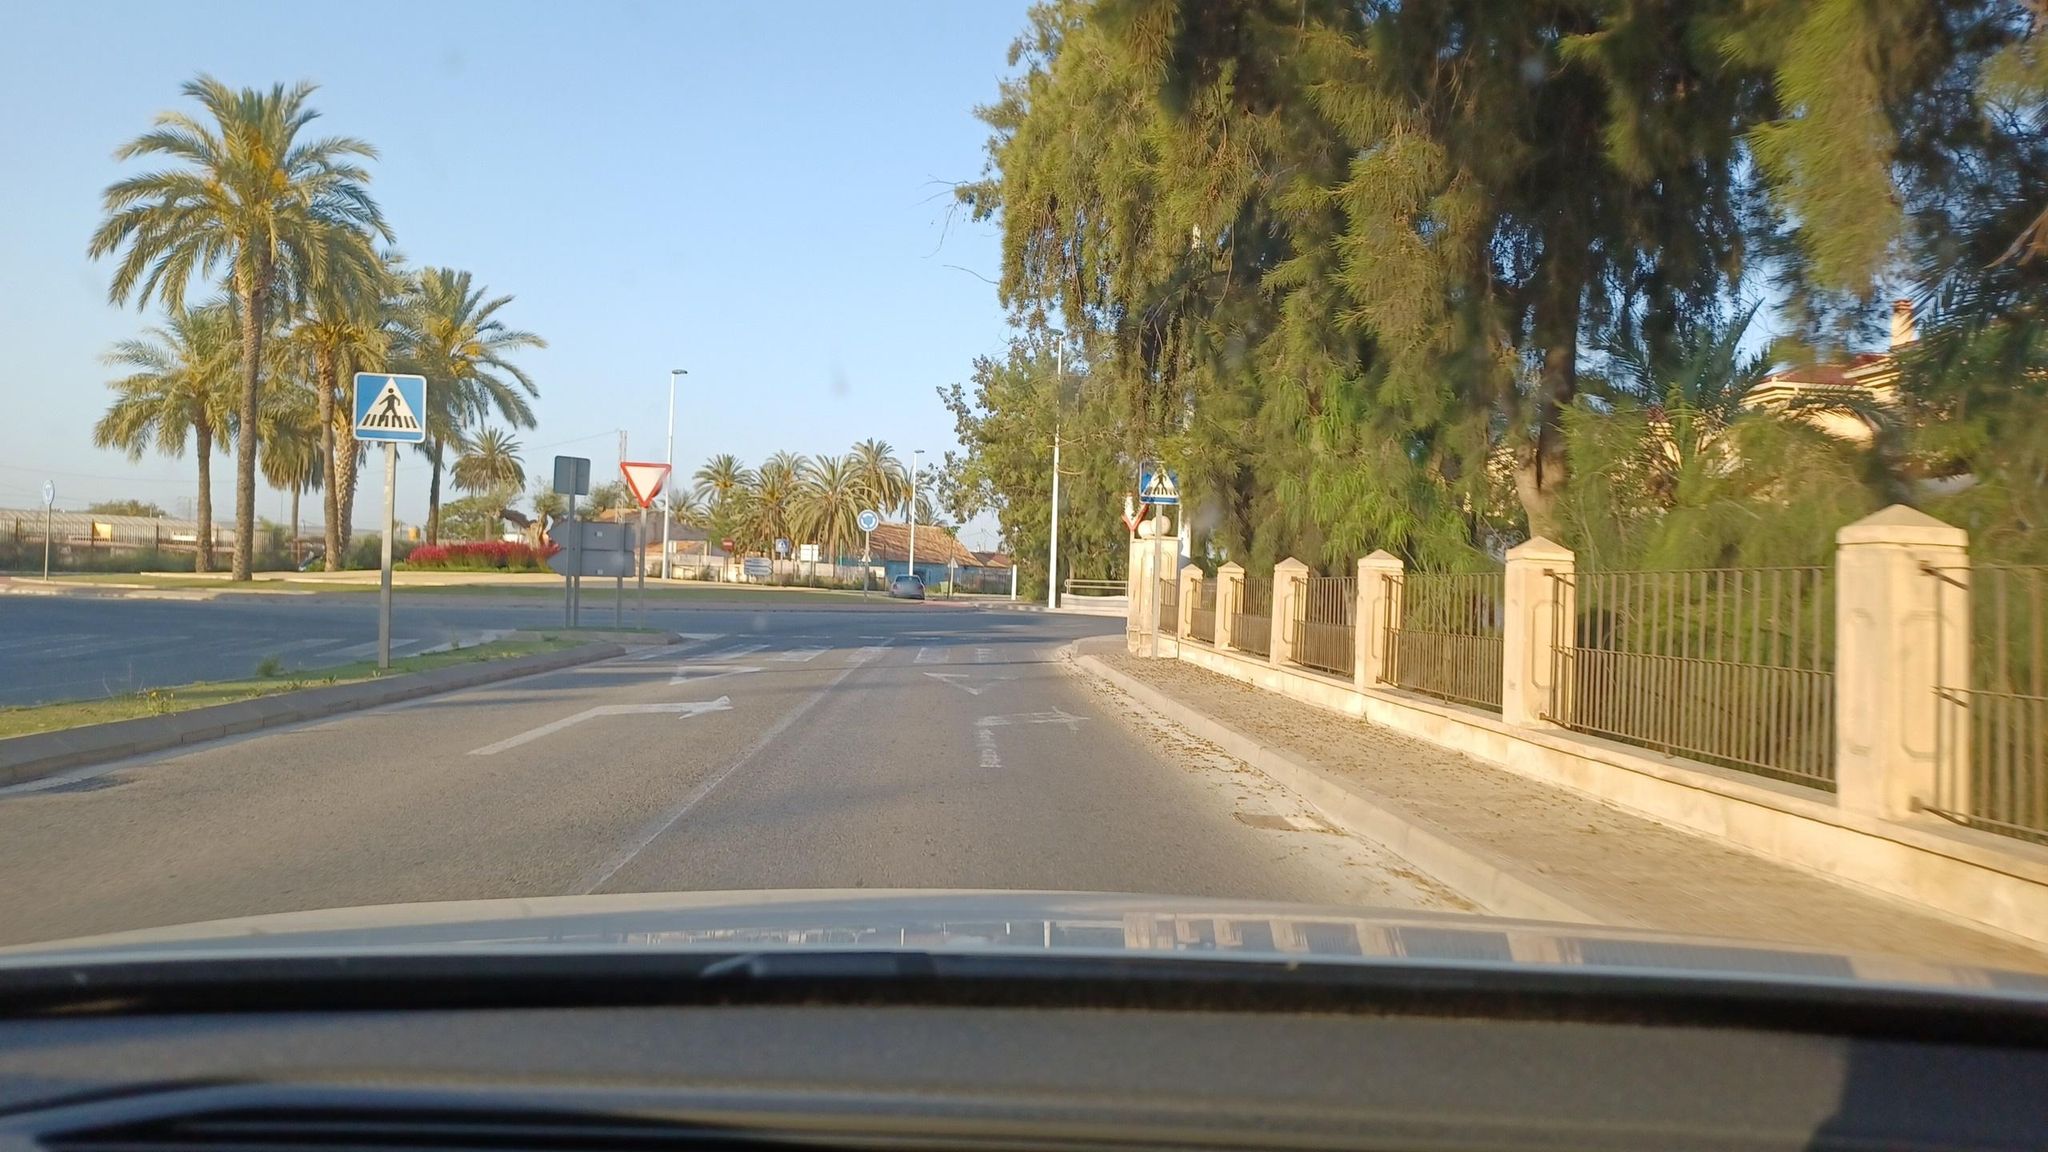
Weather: clear
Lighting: day
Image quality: good
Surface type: driving surface
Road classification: primary
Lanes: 2.0
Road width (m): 19.0
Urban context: urban centre
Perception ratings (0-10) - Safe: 4.54, Lively: 7.46, Beautiful: 5.54, Boring: 3.01, Depressing: 5.9, Wealthy: 4.76